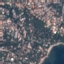
Label: Residential